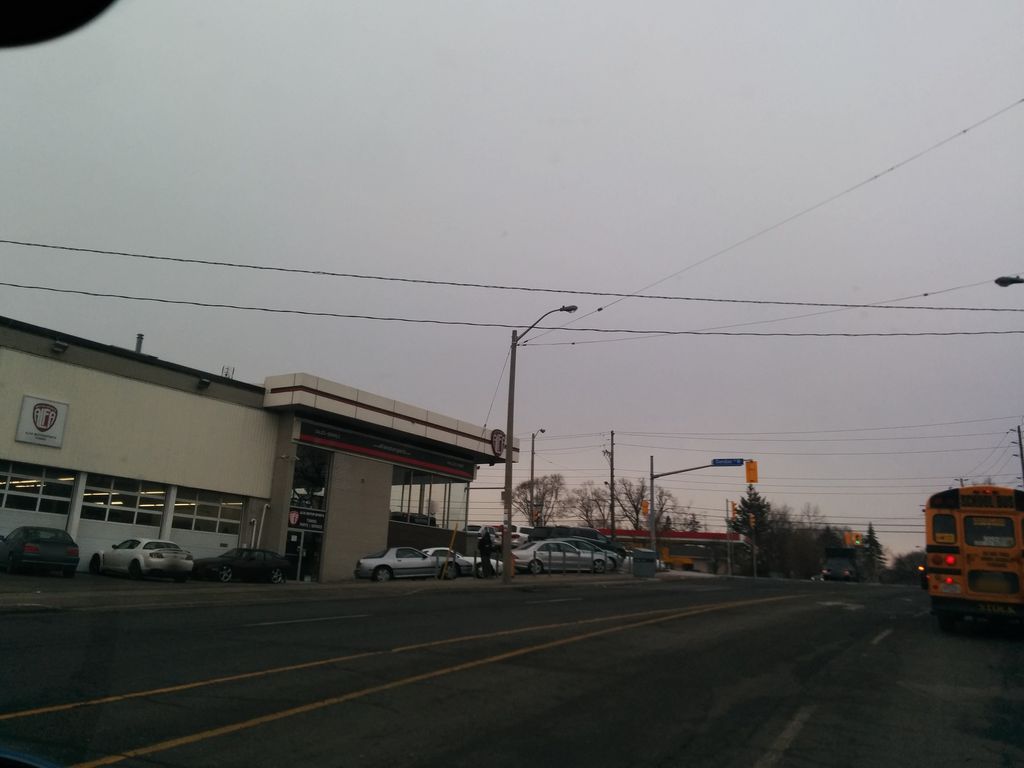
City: toronto